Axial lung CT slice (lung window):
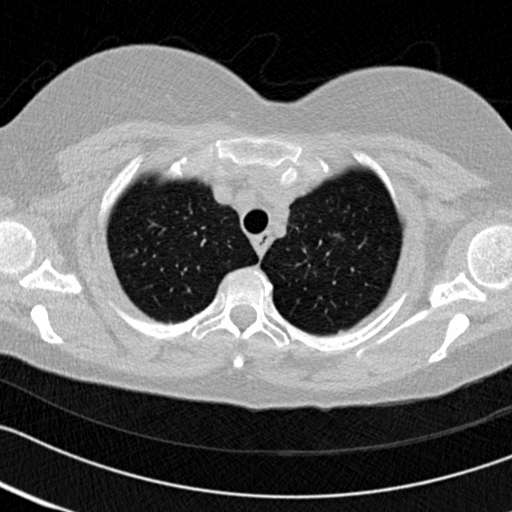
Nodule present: no